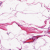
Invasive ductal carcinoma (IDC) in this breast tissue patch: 0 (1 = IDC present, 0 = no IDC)